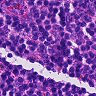
Metastatic tissue present: no